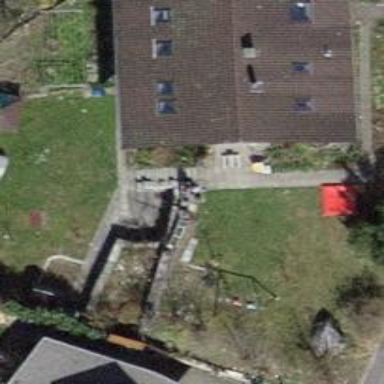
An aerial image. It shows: Simple house.